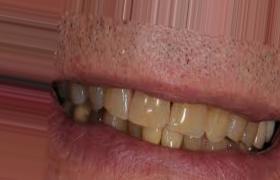
Condition: Tooth Discoloration